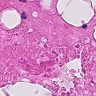
Metastatic tissue present: no